Question: I am trying to disable the 'autocomplete' on the web using <URL> 3.10.1
'''
<TextInput
name="city"
textContentType="addressCity"
autoComplete="off"
mode="outlined"
/>
'''
The 'autoComplete="off"' is replaced with 'autocomplete="noop"' in the rendered HTML, which cause the auto complete not to be disabled.

From where does the 'noop' come from and how can I disable the autocomplete?
## Reproduction
<URL>
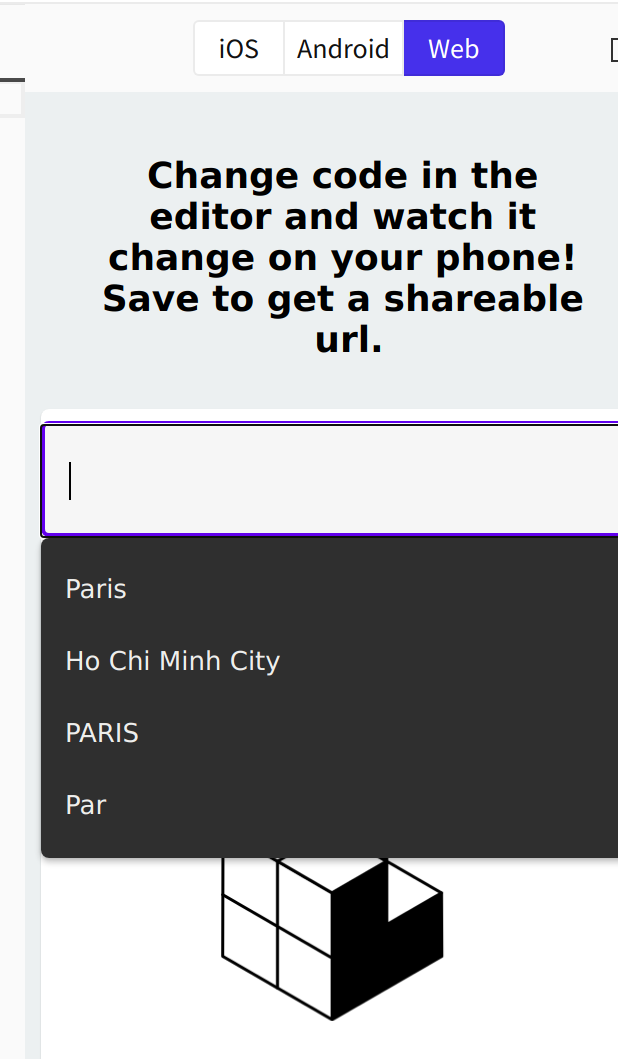
Answer: TextInput in 'react-native-web' <URL>.
The TextInput in 'react-native' follows it's own <URL> that renamed the prop in react native from 'autoCompleteType' to 'autoComplete'. So at the time of writing the React Native docs also need to be updated.
'''
<TextInput
autoComplete={ Platform.OS === 'web' ? 'none' : 'off' }
'''
Tested in:
'''
expo: 42.0.4
react-native: 0.63.2 (https://github.com/expo/react-native/archive/sdk-42.0.0.tar.gz)
react-native-web (version): 0.13.18
react: 16.13.1
Browser: Chrome 96.0.4664.110
'''